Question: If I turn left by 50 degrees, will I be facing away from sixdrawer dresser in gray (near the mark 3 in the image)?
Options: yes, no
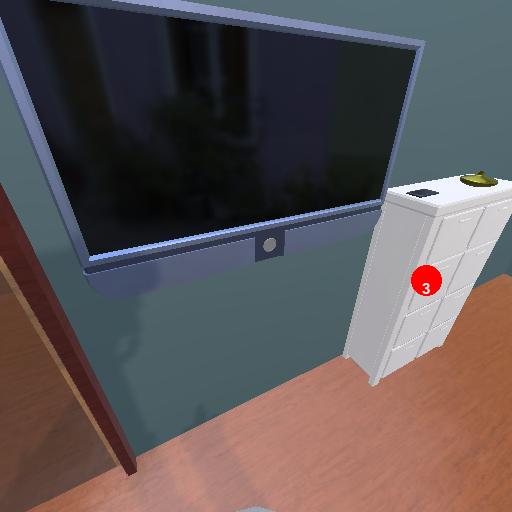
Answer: yes